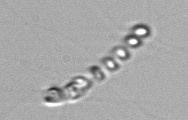
Label: Chaetoceros